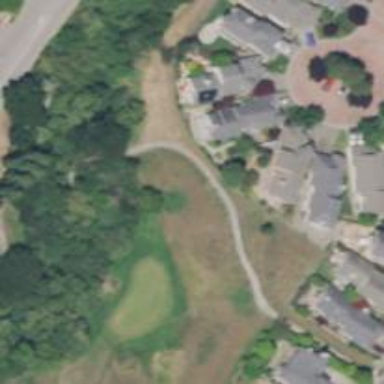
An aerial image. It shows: Path for both roads and golfers.